Question: I am using this theme 'Theme.MaterialComponents'.
My problem is that I added some menu, which is simple clickable text, and that is displayed on the action bar as (see the image below):

My resourse file contains this text as follows:
'''
<string name="register_user_action_v2">Sozdat'</string>
'''
I tried adding styles to my theme:
'''
<style name="Theme.MyDarkMaterialDesignBar" parent="Theme.MaterialComponents">
...
<item name="android:actionMenuTextAppearance">@style/MyMenuTextAppearance</item>
<item name="actionMenuTextAppearance">@style/MyMenuTextAppearance</item>
...
</style>
'''
where 'MyMenuTextAppearance':
'''
<style name="MyMenuTextAppearance" parent="@style/TextAppearance.AppCompat.Widget.ActionBar.Menu">
<item name="android:textAllCaps">false</item>
<item name="textAllCaps">false</item>
</style>
'''
But still, it does not work.
How to make this text looks like normal (e.g. , not )
Maybe it is a problem with my '@style/TextAppearance.AppCompat.Widget.ActionBar.Menu' and I should use something different for 'MaterialComponent' theme?
Thanks!
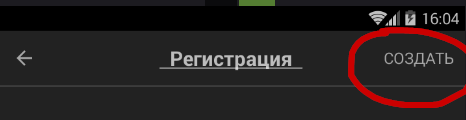
Answer: You can use:
'''
<com.google.android.material.appbar.MaterialToolbar
android:id="@+id/toolbar"
../>
toolbar = findViewById(R.id.toolbar); //Material toolbar
setSupportActionBar(toolbar);
'''
with this style:
'''
<style name="AppTheme" parent="Theme.MaterialComponents.*">
<item name="actionMenuTextAppearance">@style/actionbar_menu</item>
</style>
<style name="actionbar_menu" parent="@style/TextAppearance.AppCompat.Widget.ActionBar.Menu">
<item name="textAllCaps">false</item>
</style>
'''
<URL>